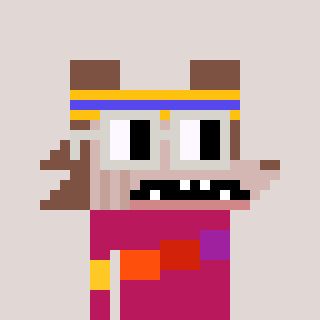
a pixel art character with square light gray glasses, a werewolf-shaped head and a darkpink-colored body on a warm background